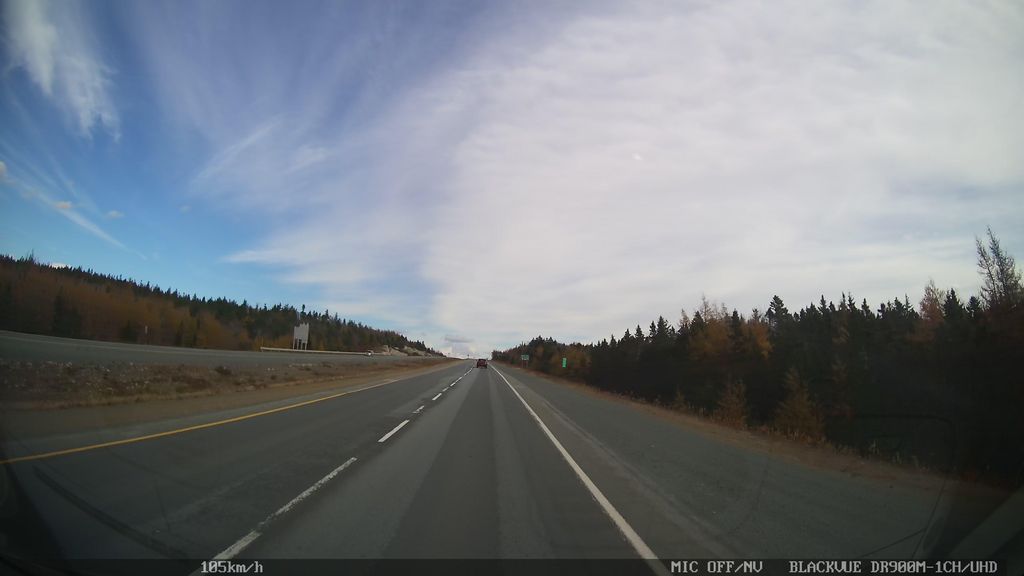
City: halifax